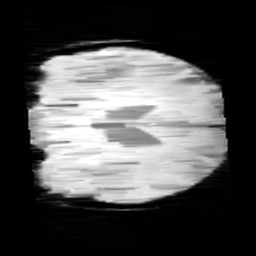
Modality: minIP
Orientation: coronal
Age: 9
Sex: male
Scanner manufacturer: siemens
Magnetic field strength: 3 T
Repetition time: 0.027 s
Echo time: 0.02 s